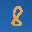
Label: 8